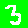
Digit: 3